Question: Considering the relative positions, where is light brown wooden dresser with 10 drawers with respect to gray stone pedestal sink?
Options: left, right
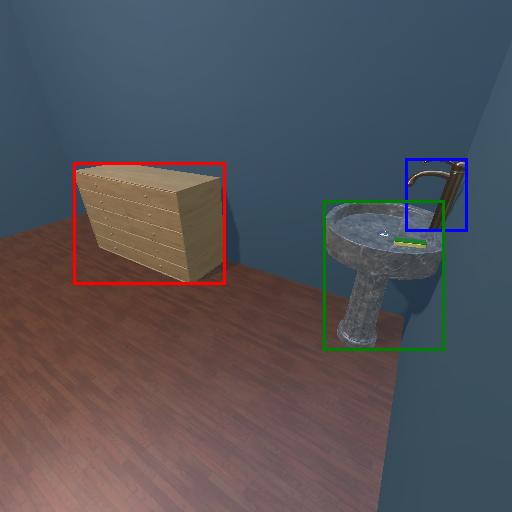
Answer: left